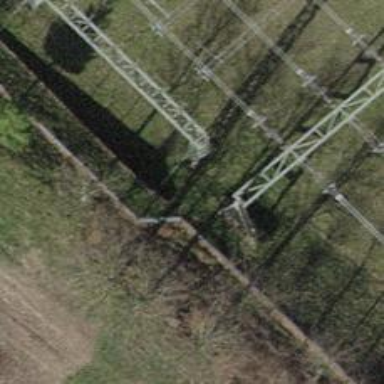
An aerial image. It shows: Insulator used in power equipment.